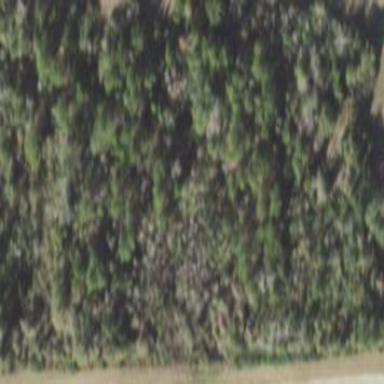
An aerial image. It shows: Mixed woodland with various types of leaves.